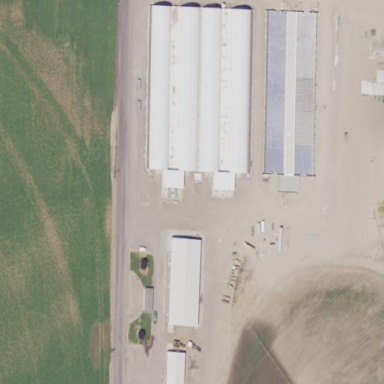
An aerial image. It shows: Farm auxiliary building.